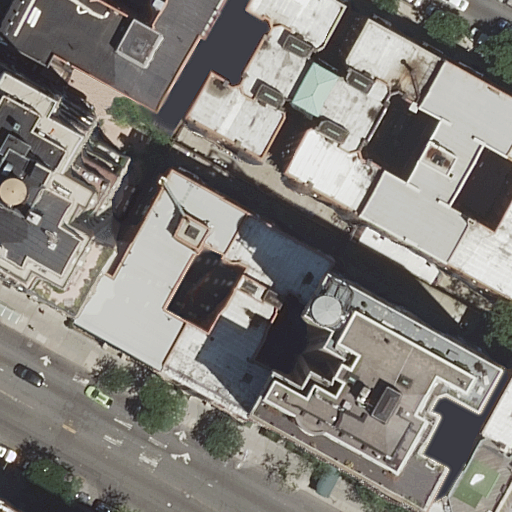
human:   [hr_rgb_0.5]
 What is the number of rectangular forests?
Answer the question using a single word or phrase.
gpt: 0

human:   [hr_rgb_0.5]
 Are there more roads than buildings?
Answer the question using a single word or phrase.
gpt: no

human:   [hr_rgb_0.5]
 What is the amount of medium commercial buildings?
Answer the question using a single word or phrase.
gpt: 0

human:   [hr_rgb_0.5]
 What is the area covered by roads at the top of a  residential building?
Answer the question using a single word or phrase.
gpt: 0m2

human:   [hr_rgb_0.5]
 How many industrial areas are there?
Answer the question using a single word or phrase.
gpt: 0

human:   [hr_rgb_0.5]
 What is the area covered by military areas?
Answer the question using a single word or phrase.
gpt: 0m2

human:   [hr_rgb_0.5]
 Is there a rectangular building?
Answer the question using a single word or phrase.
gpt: yes

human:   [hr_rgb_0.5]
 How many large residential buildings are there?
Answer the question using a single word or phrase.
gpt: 3

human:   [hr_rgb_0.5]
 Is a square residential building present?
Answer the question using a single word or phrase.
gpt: no

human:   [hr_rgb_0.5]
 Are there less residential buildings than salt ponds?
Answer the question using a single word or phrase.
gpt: no

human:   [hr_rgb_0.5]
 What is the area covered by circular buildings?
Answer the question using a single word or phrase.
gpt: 0m2

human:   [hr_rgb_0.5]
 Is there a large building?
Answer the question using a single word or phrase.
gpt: yes

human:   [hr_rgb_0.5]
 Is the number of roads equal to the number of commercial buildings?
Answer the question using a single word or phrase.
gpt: no

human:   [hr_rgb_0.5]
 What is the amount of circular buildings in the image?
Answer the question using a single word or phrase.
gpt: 0

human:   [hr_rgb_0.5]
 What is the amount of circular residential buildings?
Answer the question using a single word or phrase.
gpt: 0

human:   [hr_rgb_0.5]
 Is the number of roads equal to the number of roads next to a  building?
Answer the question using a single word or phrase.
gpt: yes

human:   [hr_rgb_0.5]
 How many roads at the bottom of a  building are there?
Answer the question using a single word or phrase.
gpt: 2

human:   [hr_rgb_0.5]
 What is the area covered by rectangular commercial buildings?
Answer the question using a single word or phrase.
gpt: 0m2

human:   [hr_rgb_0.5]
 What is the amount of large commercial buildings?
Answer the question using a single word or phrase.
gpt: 0

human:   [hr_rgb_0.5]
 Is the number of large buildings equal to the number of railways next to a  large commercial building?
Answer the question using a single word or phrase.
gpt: no

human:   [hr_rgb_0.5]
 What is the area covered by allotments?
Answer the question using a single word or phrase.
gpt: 0m2

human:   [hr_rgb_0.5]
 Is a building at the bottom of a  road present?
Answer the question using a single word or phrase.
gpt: yes

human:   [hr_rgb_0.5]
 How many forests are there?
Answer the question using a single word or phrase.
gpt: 0

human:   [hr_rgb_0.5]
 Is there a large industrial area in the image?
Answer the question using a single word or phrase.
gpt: no

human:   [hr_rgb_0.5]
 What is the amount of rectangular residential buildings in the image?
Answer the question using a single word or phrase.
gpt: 5

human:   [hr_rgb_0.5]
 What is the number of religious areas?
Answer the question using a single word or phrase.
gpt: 0

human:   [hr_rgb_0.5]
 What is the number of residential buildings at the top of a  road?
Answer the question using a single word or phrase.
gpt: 7

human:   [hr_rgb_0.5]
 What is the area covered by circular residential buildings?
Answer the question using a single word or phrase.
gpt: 0m2

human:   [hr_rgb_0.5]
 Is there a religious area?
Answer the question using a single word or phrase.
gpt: no

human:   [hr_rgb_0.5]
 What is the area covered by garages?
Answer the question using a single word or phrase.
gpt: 0m2

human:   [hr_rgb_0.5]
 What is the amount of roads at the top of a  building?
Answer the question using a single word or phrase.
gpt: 2

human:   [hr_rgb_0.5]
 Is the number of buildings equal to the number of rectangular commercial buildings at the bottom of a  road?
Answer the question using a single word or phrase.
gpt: no

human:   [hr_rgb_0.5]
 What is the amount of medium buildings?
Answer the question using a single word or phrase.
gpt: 4

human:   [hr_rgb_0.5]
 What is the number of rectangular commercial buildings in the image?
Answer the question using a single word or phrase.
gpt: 0

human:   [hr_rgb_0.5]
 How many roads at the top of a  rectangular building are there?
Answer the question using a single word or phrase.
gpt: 2

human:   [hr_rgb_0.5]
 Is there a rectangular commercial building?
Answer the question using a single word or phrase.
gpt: no